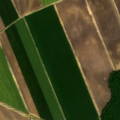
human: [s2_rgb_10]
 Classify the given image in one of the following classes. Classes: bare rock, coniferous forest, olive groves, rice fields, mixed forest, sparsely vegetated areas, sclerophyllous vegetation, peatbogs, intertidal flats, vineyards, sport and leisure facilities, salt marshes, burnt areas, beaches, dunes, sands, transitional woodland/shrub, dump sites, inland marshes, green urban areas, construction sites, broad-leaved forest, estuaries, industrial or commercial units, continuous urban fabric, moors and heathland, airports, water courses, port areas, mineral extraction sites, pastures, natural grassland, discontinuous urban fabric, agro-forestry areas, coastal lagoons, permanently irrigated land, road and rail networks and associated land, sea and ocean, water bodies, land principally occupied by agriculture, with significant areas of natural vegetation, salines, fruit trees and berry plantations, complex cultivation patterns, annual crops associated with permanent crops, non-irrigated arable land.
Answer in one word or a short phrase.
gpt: non-irrigated arable land, transitional woodland/shrub